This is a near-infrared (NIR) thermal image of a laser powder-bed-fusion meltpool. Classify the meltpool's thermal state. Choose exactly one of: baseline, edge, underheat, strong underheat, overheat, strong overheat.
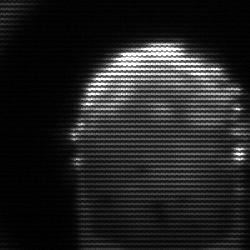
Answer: baseline